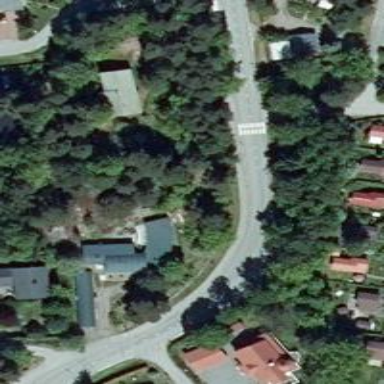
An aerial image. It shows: Cycleway.